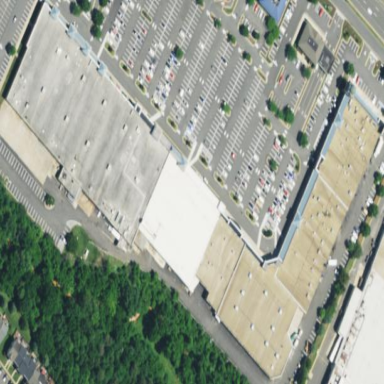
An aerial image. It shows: Retail building.